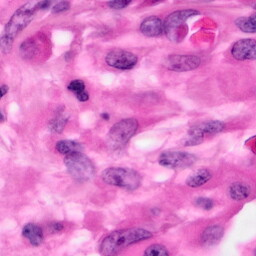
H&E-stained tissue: Pancreatic